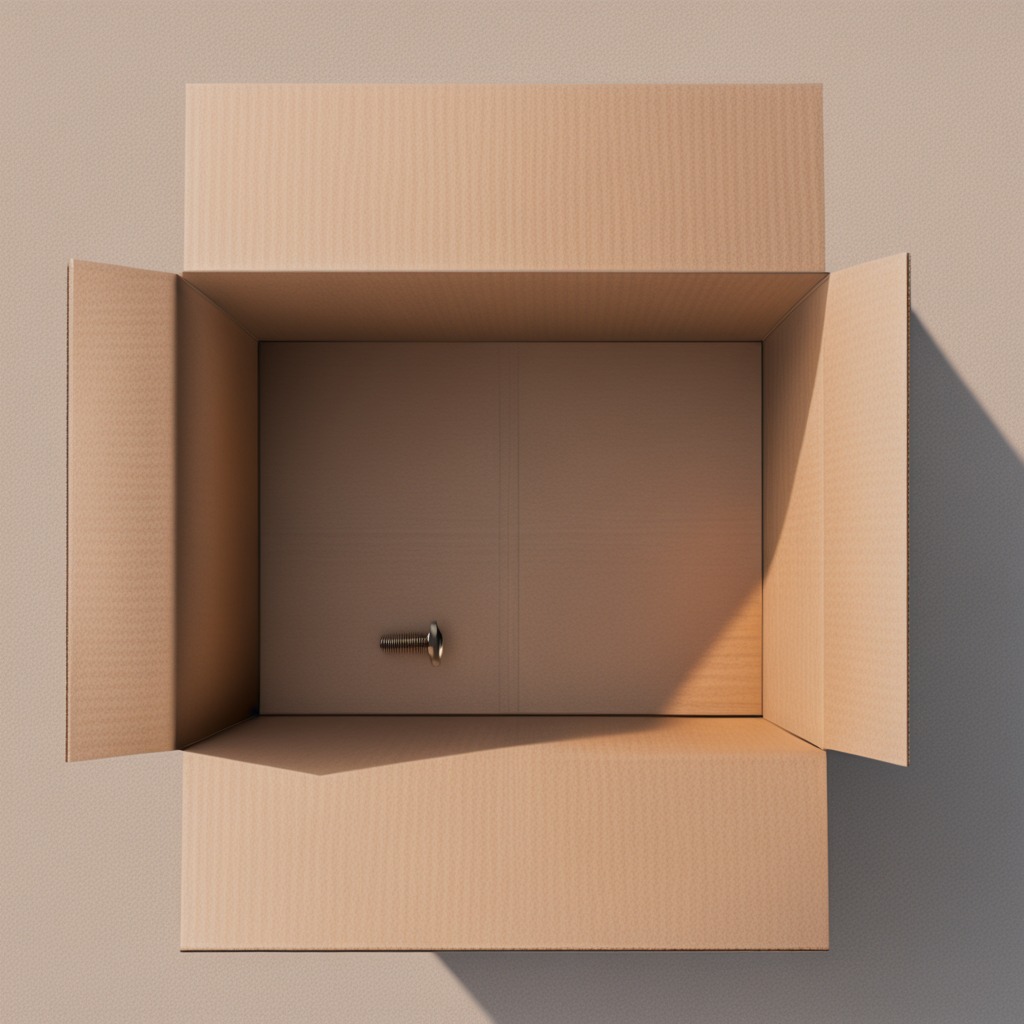
A metal screw lying on the cardboard box surface in an outdoor workshop during daytime bright natural light soft shadows slightly creased but